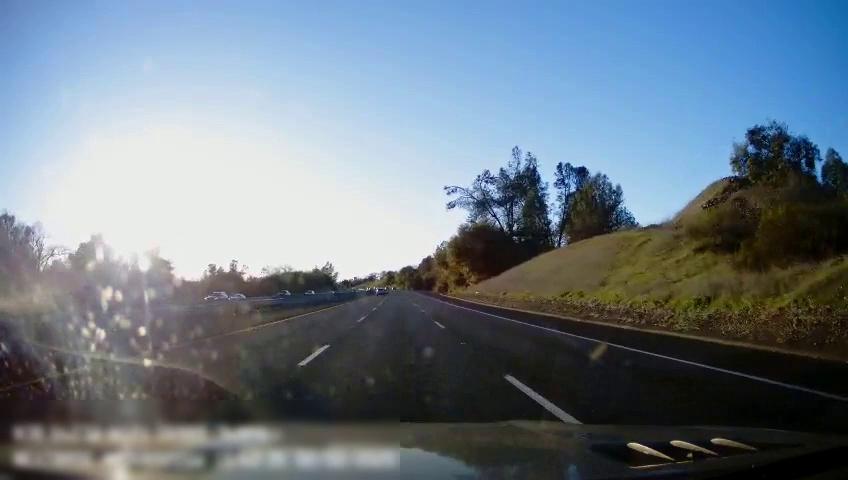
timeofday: Day
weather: Cloudy
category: Drivable Space
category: Vehicles | Car
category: Vehicles | Car
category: Vehicles | Car
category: Vehicles | Car
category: Vehicles | SUV
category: Lanes | Alternate Lane
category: Lanes | Current Lane
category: Lanes | Current Lane
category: Lanes | Alternate Lane